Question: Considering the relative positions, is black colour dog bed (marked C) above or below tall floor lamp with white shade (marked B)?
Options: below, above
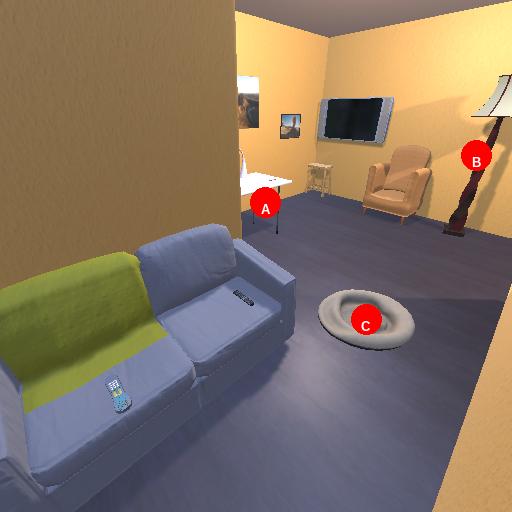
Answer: below